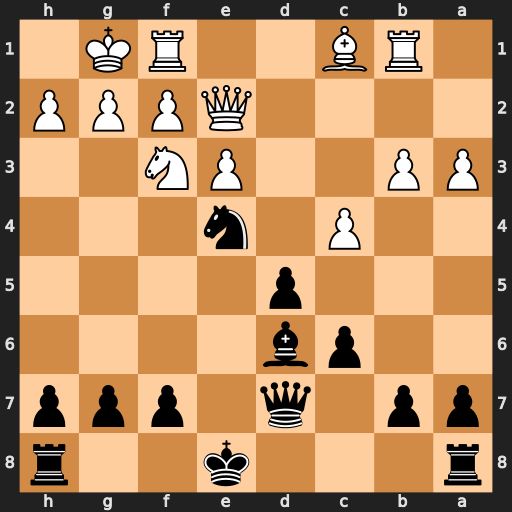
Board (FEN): r3k2r/pp1q1ppp/2pb4/3p4/2P1n3/PP2PN2/4QPPP/1RB2RK1
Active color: b
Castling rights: kq
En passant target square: -
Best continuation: Nc3 Qc2 Nxb1